Interaction volume radius: 5 \u00c5
Interaction volume height: 20 \u00c5
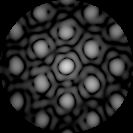
Disorder parameter: 0.2845